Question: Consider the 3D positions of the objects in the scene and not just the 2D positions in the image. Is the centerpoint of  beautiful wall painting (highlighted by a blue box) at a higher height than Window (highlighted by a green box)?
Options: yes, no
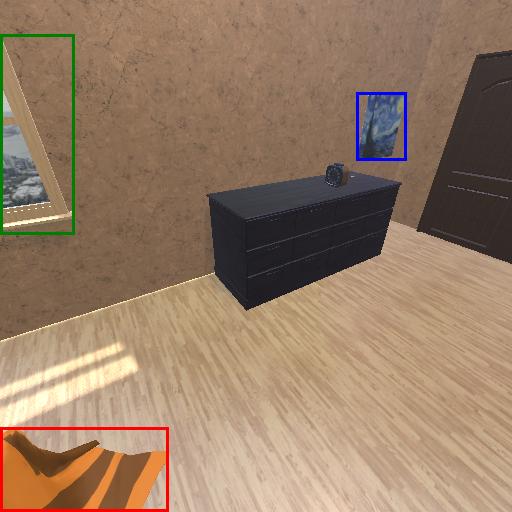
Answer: yes